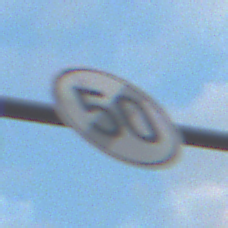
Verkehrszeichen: EndeGeschwindigkeit50
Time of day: SunriseSunset
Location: Outdoor (Nature)
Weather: PartlyCloudy
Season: NotSpecified
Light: Natural